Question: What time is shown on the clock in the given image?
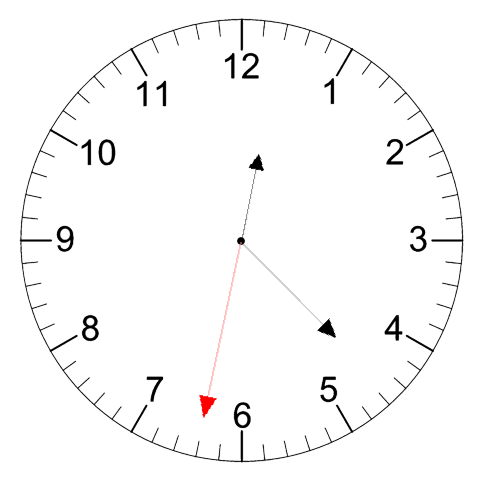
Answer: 12:22:32